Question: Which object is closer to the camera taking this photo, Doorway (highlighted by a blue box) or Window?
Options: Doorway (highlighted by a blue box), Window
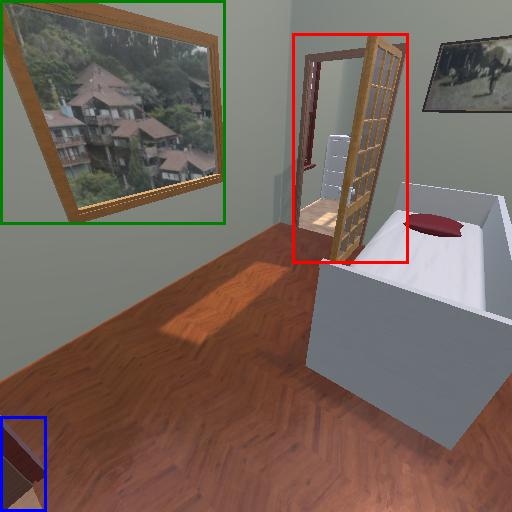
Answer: Doorway (highlighted by a blue box)